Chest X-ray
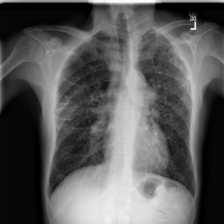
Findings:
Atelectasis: negative
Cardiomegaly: negative
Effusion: negative
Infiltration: negative
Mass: negative
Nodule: negative
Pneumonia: negative
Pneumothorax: negative
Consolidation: negative
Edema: negative
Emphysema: negative
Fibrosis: positive
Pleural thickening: negative
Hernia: negative